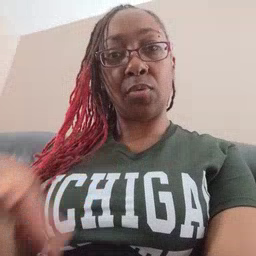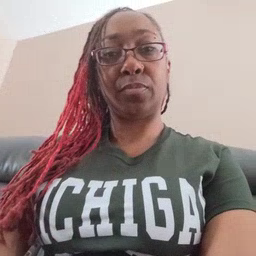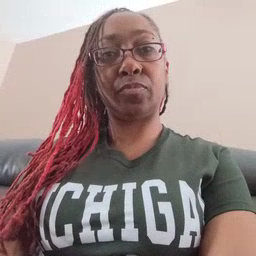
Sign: child